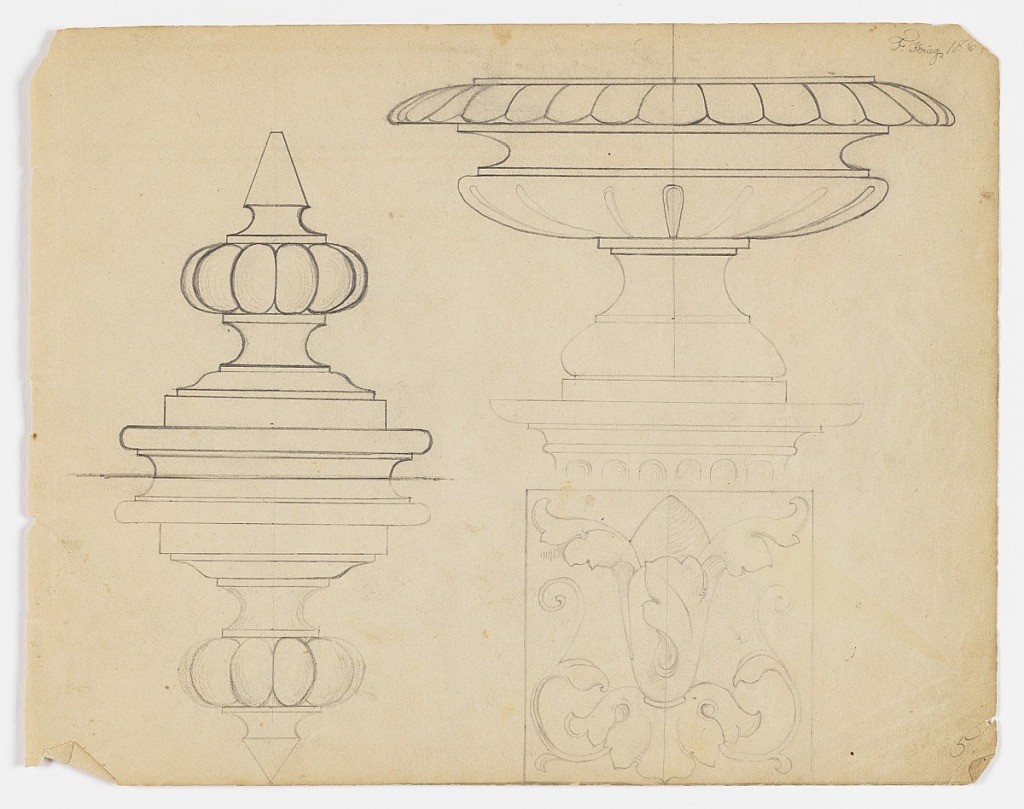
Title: Sketchbook page
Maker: Frederick Krieg, American, b. Germany 1852–1932
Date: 1864–78
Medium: drawing
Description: One of fourteen pages in a sketchbook